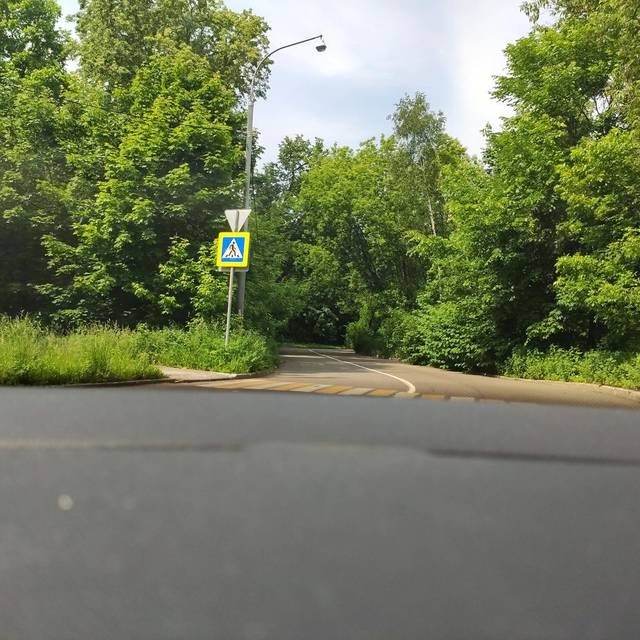
Region: Russia
Coordinates: 55.805, 37.691